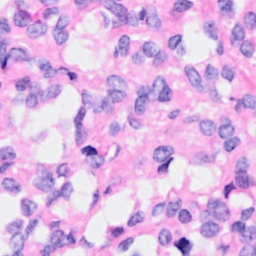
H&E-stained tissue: Breast